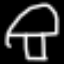
Label: mushroom